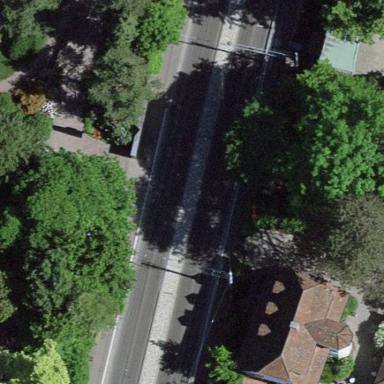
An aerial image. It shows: Tram platform with shelter. This is public transport platform for trams.